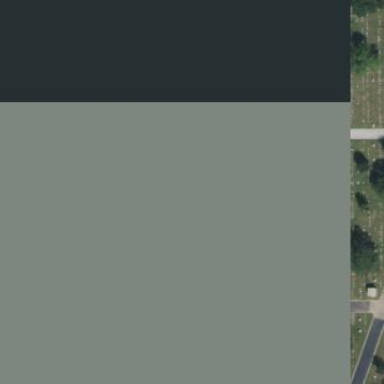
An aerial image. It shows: Grave yard.